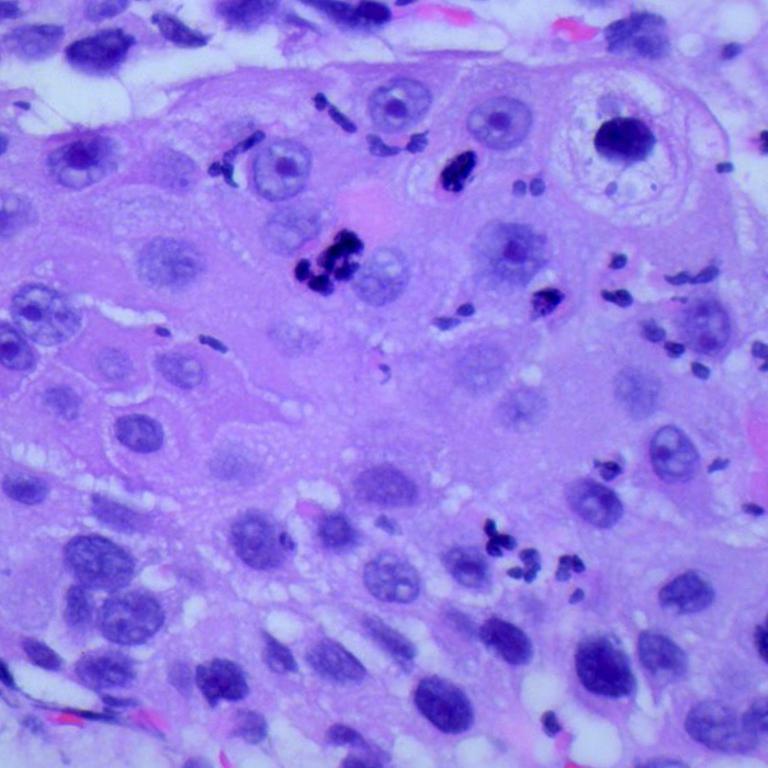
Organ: lung
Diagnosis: squamous carcinomas